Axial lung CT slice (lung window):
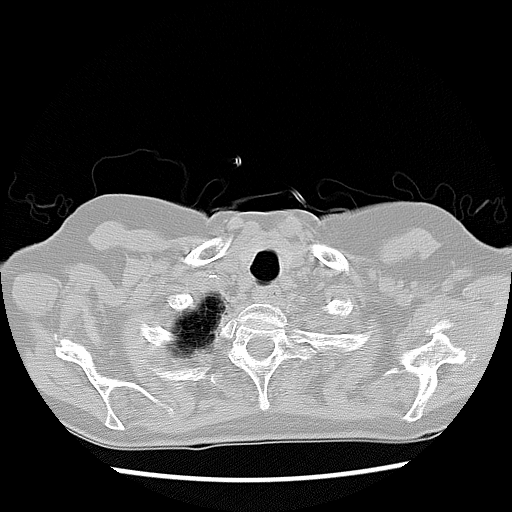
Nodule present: no